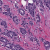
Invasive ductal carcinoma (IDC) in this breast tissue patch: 1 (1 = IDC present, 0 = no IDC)